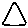
Label: triangle